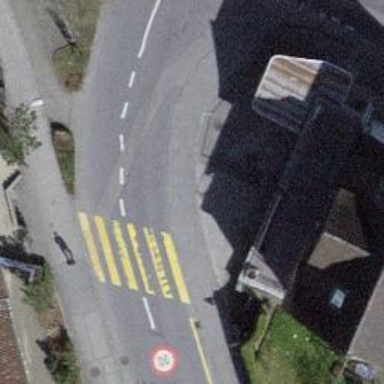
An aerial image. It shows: Uncontrolled zebra crossing with notable zebra markings.